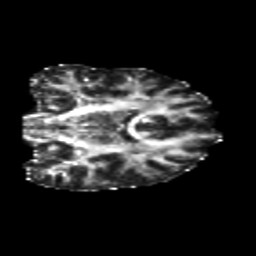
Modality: FA
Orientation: coronal
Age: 27
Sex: female
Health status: healthy
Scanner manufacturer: siemens
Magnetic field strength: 3 T
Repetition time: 10.8 s
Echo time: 0.082 s